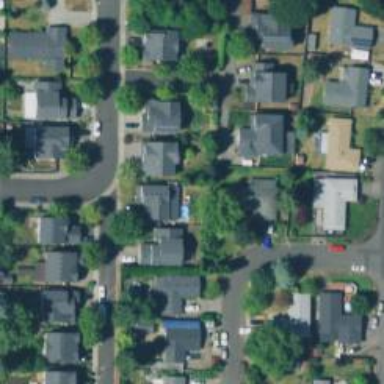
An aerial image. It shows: Residential area composed of single-family homes.